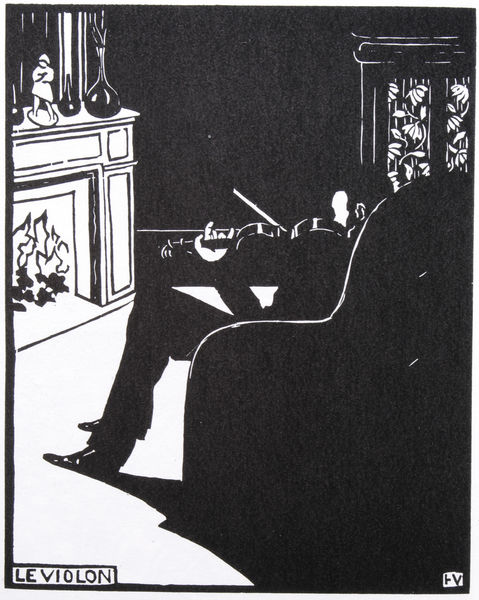
Titel: Die Geige
Künstler: Félix Vallotton
Standort: Zürich
Institution: ETH Graphische Sammlung
Schlagwörter: dunkel, feuer, hand, kopf, mann, schatten, weiß, sitzen, abend, blume, blumen, fenster, finger, frau, glas, grau, haar, hell, holz, licht, nacht, ohr, profil, raum, schwarz, stirn, stuhl, zeichnung, zimmer, blüten, muster, ornament, anzug, flasche, hose, wand, arm, gesicht, rahmen, sockel, hände, instrument, porträt, signatur, spiegel, boden, figur, haare, sessel, sitzend, musik, musiker, pflanze, kontrast, kamin, kamine, ofen, rund, ranken, skulptur, vase, beine, füße, holzschnitt, vallotton, papier, schrank, sofa, umrisse, valloton, kaminsims, sitz, bogen, spieler, schuhe, üben, moderne, valotton, grafik, graphik, felix vallotton, linien, weis, französisch, steg, karikatur, jugendstil, polster, wohnung, spielen, zeigefinger, felix, glanz, floral, musizieren, ornamente, melancholie, lack, vasen, plastik, allein, knie, striche, spiel, flamme, blumenmuster, lehnstuhl, flammen, linie, druck, linolschnitt, schnitt, schwarz-weiss, druckgrafik, initialen, stich, titel, linoldruck, lithografie, holzdruck, holmes, sherlock holmes, stempel, schuh, kunst, statuette, gefässe, intarsien, blumenornament, bratsche, cheminee, der violinist, fauteuil, geige, geigenbogen, geigenspieler, geiger, holzstoß, jugensdstil, kaminfeuer, korpus, le violon, musike, nippes, offenes feuer, saite, scheite, schläfe, schuhspitzen, sesses, sims, violine, violinist, violon, wärme, teufel, überschlagen, pop art, speilen, simms, feuerschein, holzscheit, kohlen, ohrsessel, olster, föamme, konstrst